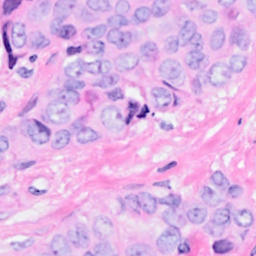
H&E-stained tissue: Breast